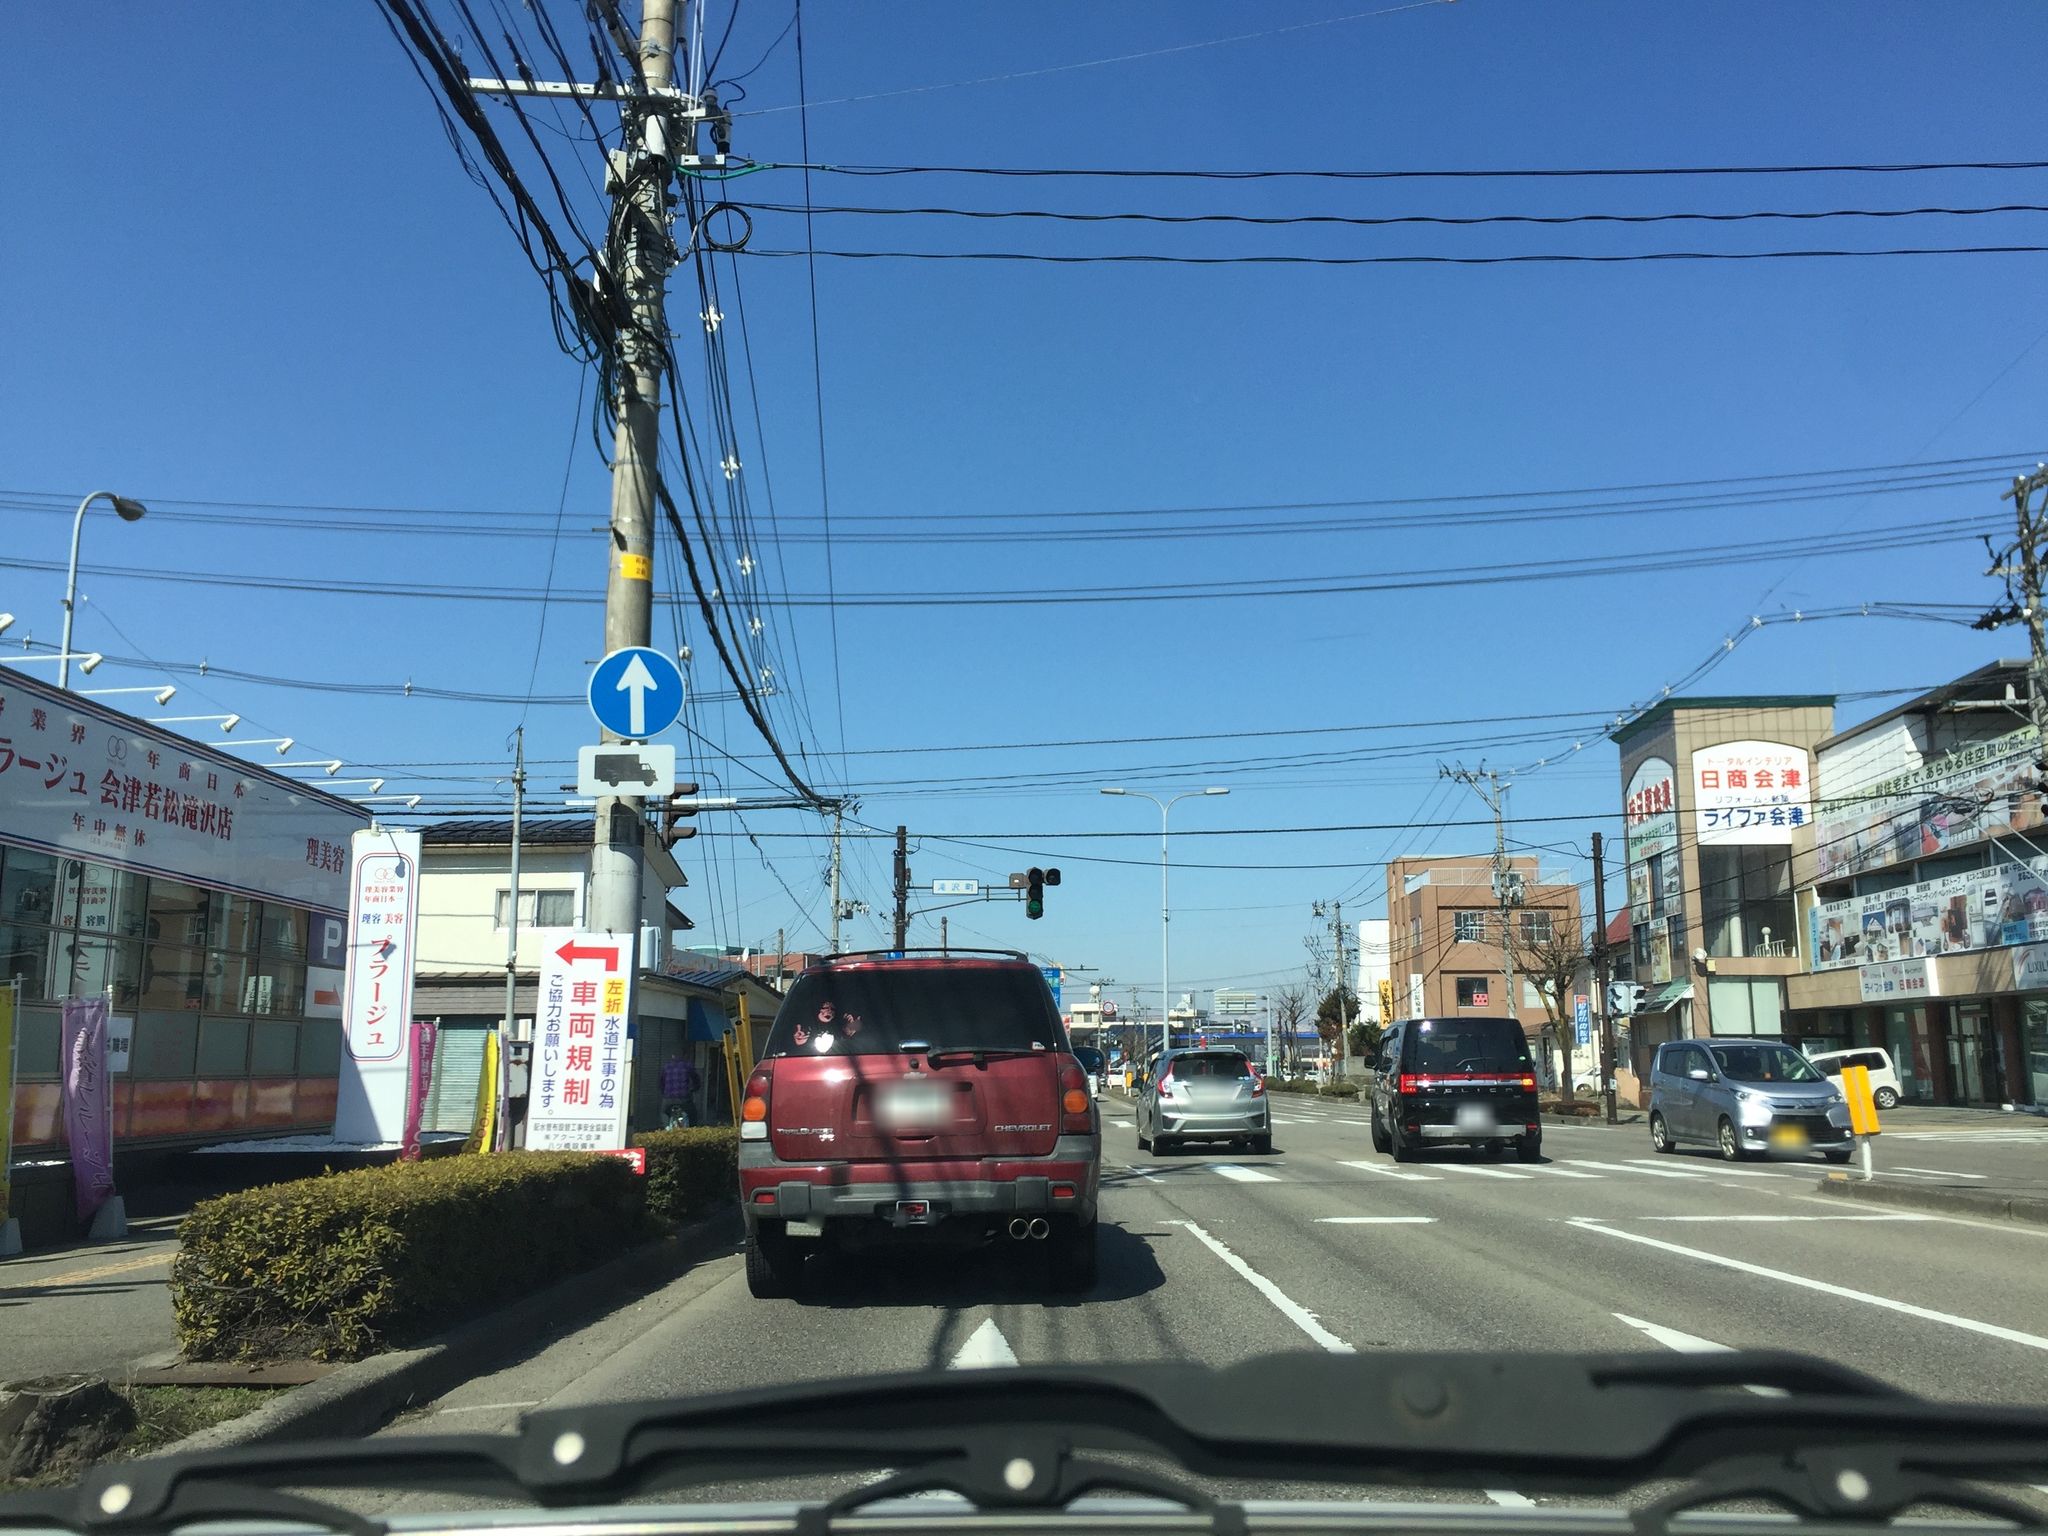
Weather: clear
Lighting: day
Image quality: good
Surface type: driving surface
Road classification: primary
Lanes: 2.0
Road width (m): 3.8
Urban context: urban centre
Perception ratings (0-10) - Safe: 1.12, Lively: 4.6, Beautiful: 0.91, Boring: 7.78, Depressing: 5.99, Wealthy: 3.63